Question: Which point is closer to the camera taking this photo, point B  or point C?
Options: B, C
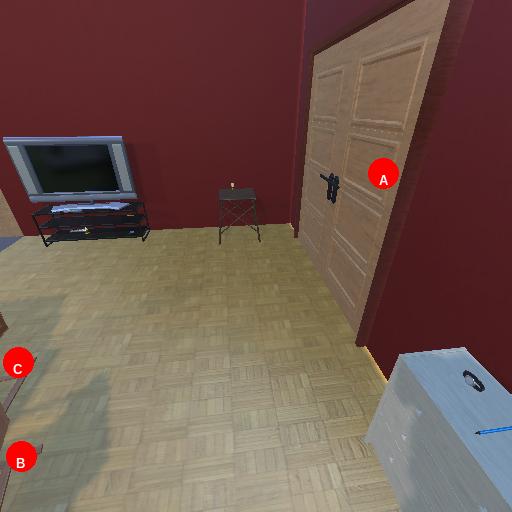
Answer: B